Field crop: maize
Growth stage: 2
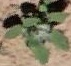
Species: chenopodium